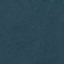
Label: Forest